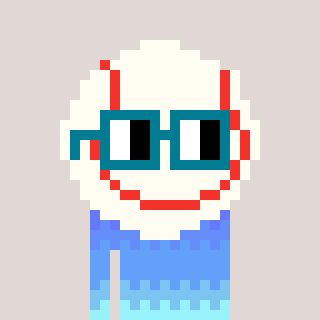
a pixel art character with square dark green glasses, a baseball ball-shaped head and a green-colored body on a warm background